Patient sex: M
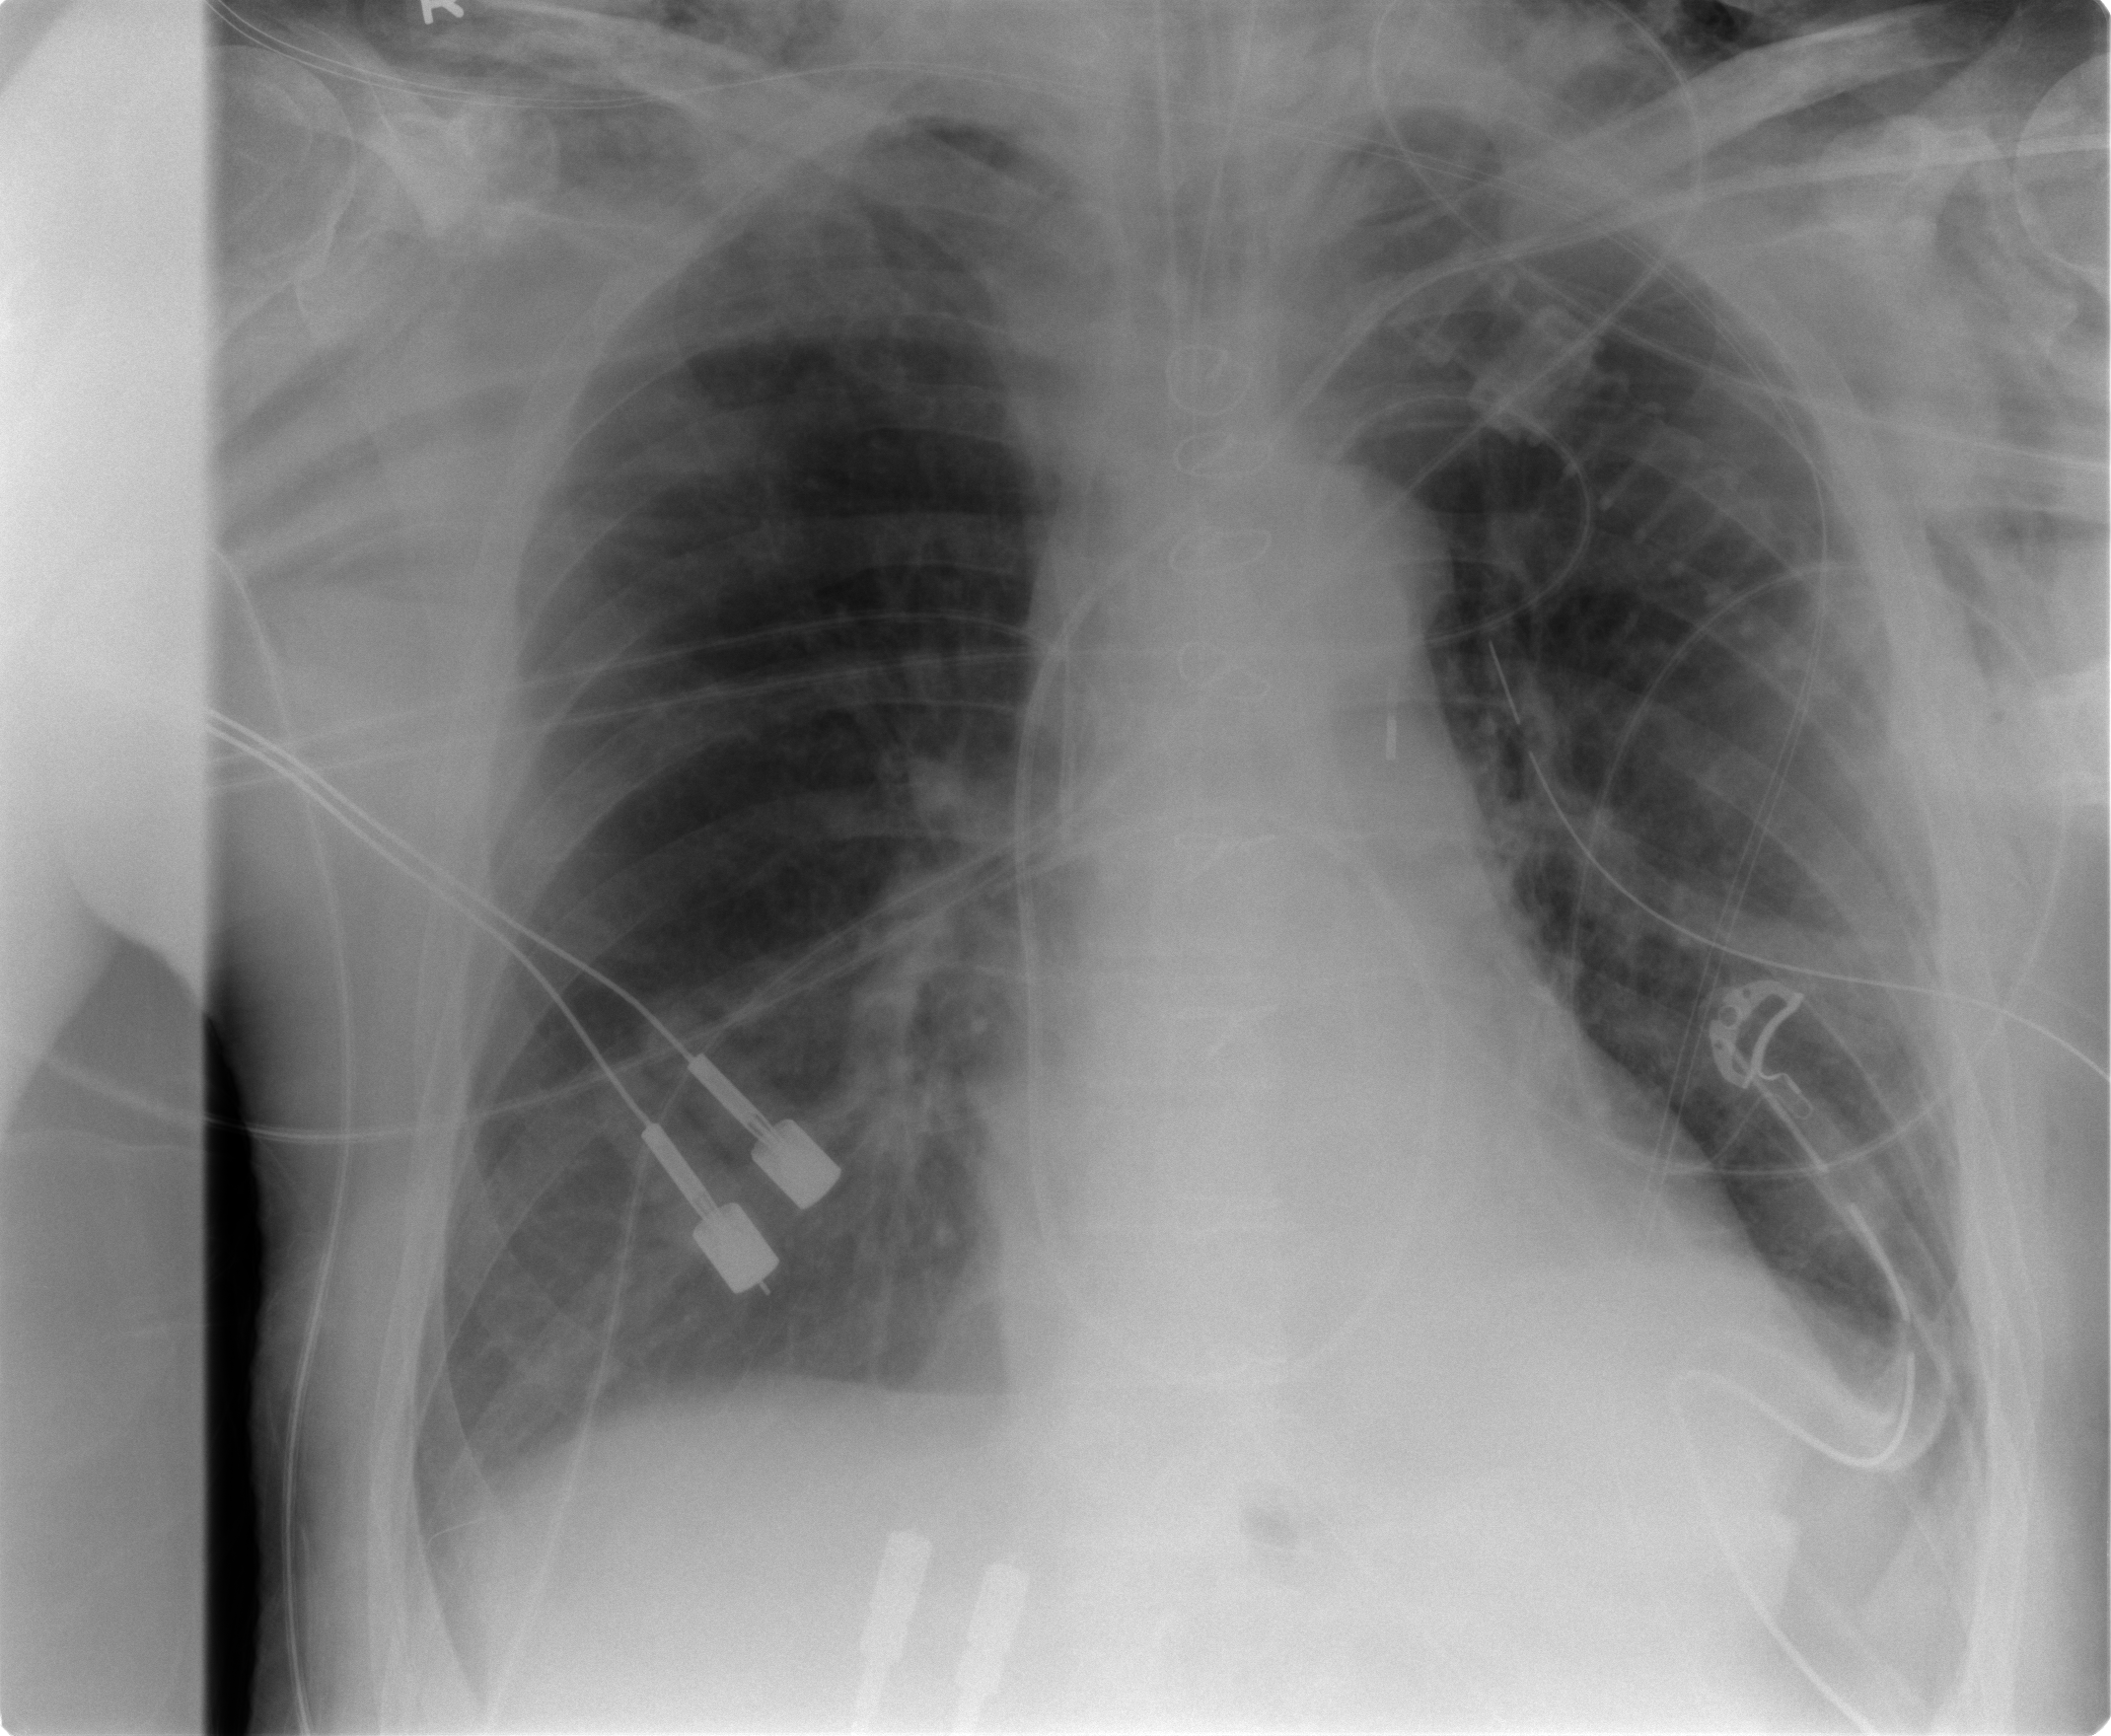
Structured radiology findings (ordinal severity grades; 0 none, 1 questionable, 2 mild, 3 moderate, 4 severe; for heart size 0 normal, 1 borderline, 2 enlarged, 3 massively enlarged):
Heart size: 0
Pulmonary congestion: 2
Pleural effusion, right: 1
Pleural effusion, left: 2
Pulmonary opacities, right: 2
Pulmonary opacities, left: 2
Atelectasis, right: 2
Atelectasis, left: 2